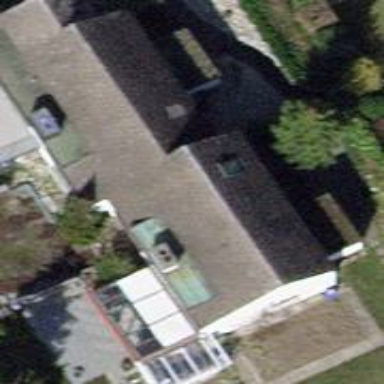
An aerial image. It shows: Semi-detached house with gabled roof.